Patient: sex M, age 57
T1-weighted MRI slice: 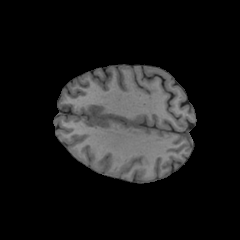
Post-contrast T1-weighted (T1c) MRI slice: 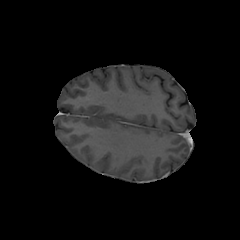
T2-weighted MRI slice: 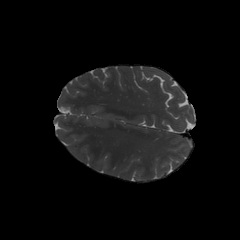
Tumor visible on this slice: no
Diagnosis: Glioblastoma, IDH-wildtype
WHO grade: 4